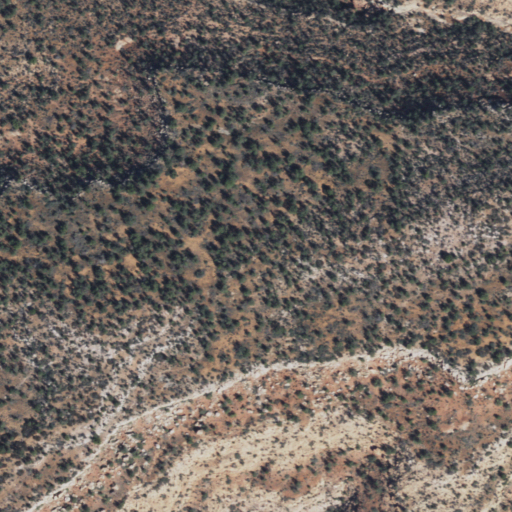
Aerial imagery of bench in Arizona named Feroz Terrace containing shrub, barren land, and evergreen forest